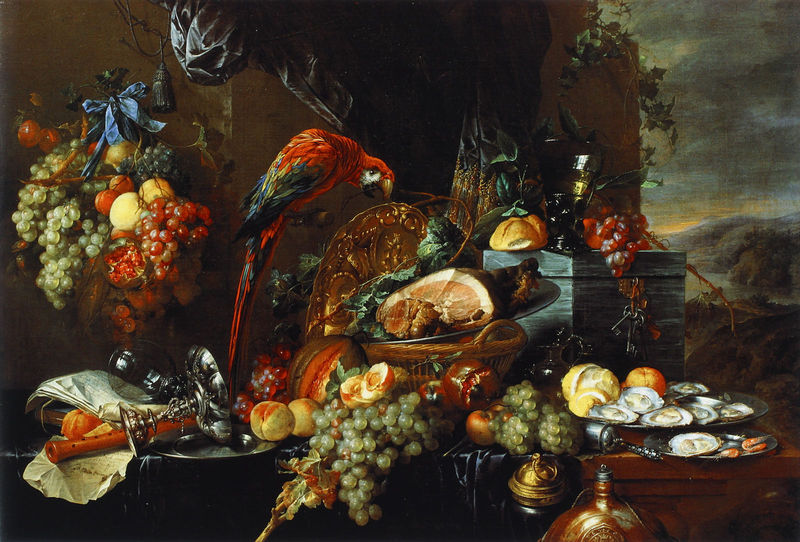
Titel: Prunkstilleben mit Papagei
Künstler: Jan Davidsz. de Heem
Institution: Wien, Akademie der bildenden Künste
Schlagwörter: blau, himmel, bunt, tisch, obst, schleife, silber, gold, kelch, früchte, stilleben, stillleben, trauben, äpfel, korb, schinken, flöte, pfirsich, bommel, schlüssel, golden, austern, pfirsiche, scheife, papagei, zitronen, wasserflasche, papgei